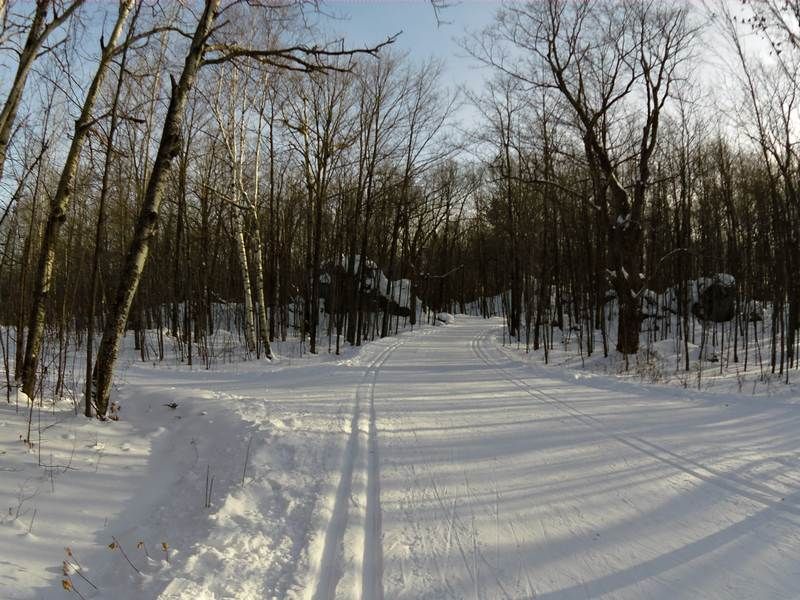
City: ottawa-gatineau